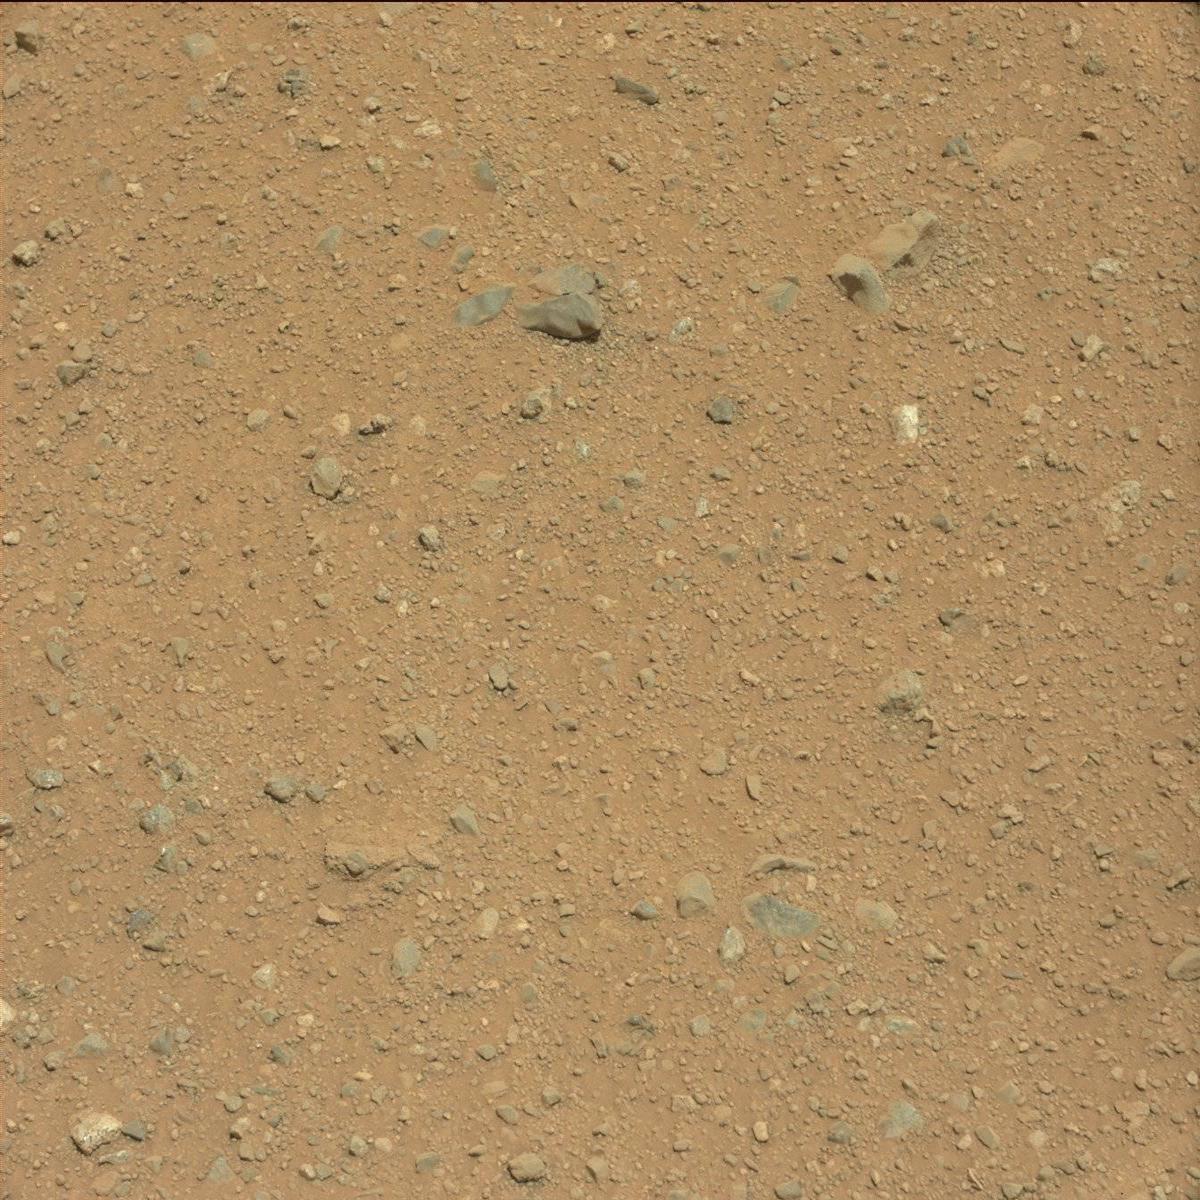
Terrain classes present: Bedrock, Rock, Sand / Soil